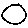
Label: circle